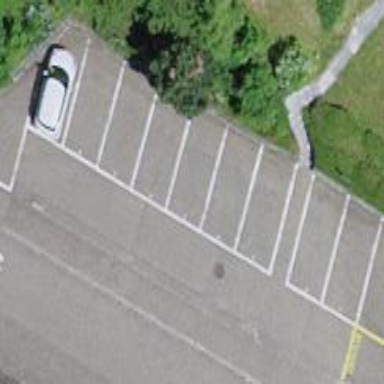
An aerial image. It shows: Parking area with surface.